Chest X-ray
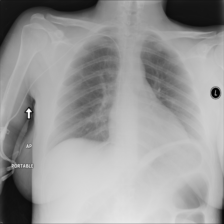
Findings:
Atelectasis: negative
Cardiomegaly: negative
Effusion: negative
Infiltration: negative
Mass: negative
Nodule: negative
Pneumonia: negative
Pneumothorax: negative
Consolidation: negative
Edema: negative
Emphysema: negative
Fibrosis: negative
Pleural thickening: negative
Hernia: negative